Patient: sex M, age 68
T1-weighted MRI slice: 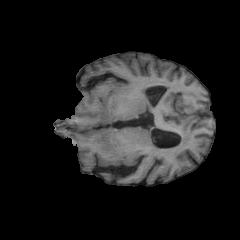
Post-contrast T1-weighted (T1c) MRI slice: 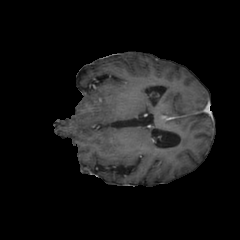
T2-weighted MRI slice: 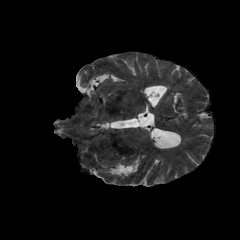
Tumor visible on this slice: no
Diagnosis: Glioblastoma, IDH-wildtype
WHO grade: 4